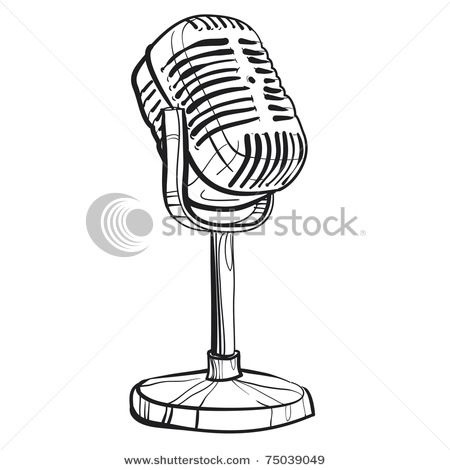
Label: microphone, mike